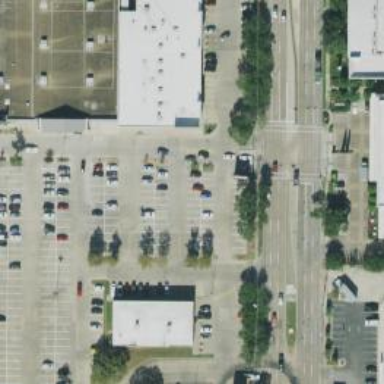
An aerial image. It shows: Parking space is available.